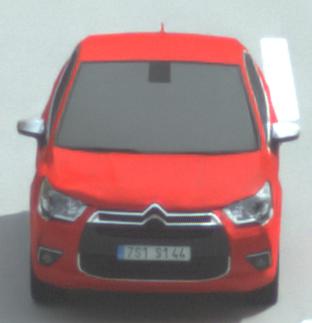
Make: Citroen
Model: DS 4 VTi 120
Detailed model: DS 4
Model produced from: 2011/05
Model produced until: 2015/01
Doors: 5
Color: red
Road condition: dry road
Daytime: morning or afternoon
Contrast: low contrast